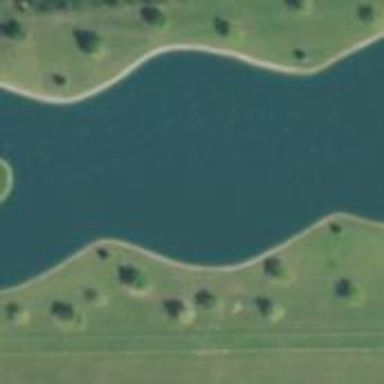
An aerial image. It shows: Pond with natural water.